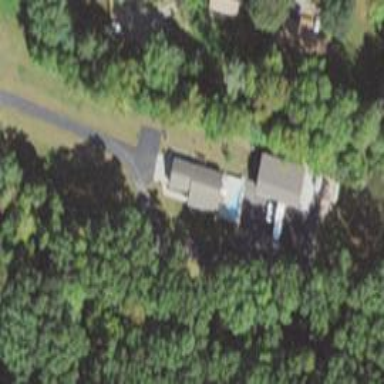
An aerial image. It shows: Residential driveway designated as service road.